Question: <URL> I'd like some feedback on possible process or technical bottlenecks in this workflow, suggestions for improvement, and ideas for how to better automate and increase the ease-of-use for my team.
---
## Core components:
- <URL>'Hudson'
---
: I've changed the workflow graphic to take ircmaxwell's contributions into account by: removing 'PHPUnit''s extension for 'Selenium RC' and running those tests only as part of the QC stage; adding a QC stage; moving UI testing after code review but before merges; moving merges after the QC stage; moving deployment after the merge.
This workflow graphic describes the process. My questions / thoughts / concerns follow.

## My concerns / thoughts / questions:
- Overall difficulty using this system.- Time involvement.- Difficulty employing 'Gerrit'.- Difficulty employing 'Puppet'.- We'll be deploying on 'Amazon EC2' instances later. If we're going about setting up 'Debian' packages with 'Puppet' and deploying to 'Linode' slices now, is there a potential for a working deployment on 'Linode' to break on 'EC2'? Should we instead be doing our builds and deployments on 'EC2' from the get-go?- Another question re: 'EC2' and 'Puppet'. We're also considering using Scalr as a solution. Would it make as much sense to avoid the overhead of 'Puppet' for this alone and invest in Scalr instead? I have a secondary (ha!) concern here about cost; the 'Selenium' tests shouldn't be running often that 'EC2' build instances will be running 24/7, but for something like a five-minute build, paying for an hour of 'EC2' usage seems a bit much.- Possible process bottlenecks on merges.- Could "A" be moved?
: Portions of this workflow are <URL>.
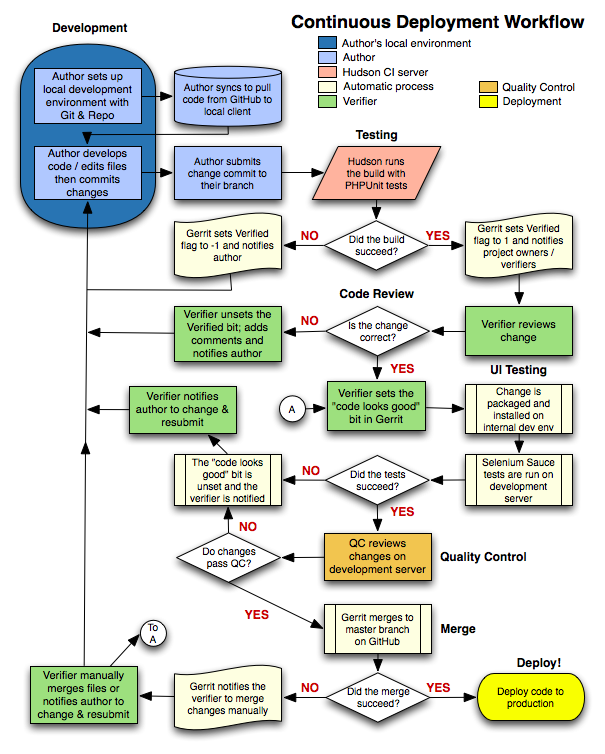
Answer: How many people are working on it? If you only have maybe 10 or 20 developers, I'm not sure it will make sense to put such an elaborate workflow into place. If you're managing 500, sure...
My personal feeling is KISS. Keep It Simple, Stupid... You want a process that's both efficient, and more important: simple. If it's complicated, either nobody is going to do it right, or after time parts will slip. If you make it simple, it will become second nature and after a few weeks nobody would question the process (Well, the semantics of it anyway)...
And the other personal feeling is always run all of your UNIT tests. That way, you can skip a whole decision tree in your flow chart. After all, what's more expensive, a few minutes of CPU time, or the brain cycles to understand the difference between the partial test passing and the massive test failing. Remember, a fail is a fail, and there's no practical reason that code should ever be shown to a reviewer that has the potential to fail the build.
Now, Selenium tests are typically quite expensive, so I might agree to push those off until after the reviewer approves. But you'll need to think about that one...
Oh, and if I was implementing this, I would put a formal QC stage in there. I want human testers to look at any changes that are being made. Yes, Selenium can verify the things you know about, but only a human can find things you didn't think of. Feed back their findings into new Selenium and Integration tests to prevent regressions...